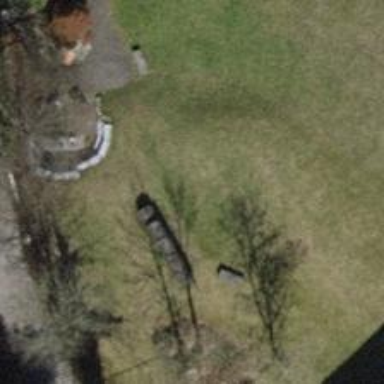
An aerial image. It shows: Playground with various play structures.